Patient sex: M
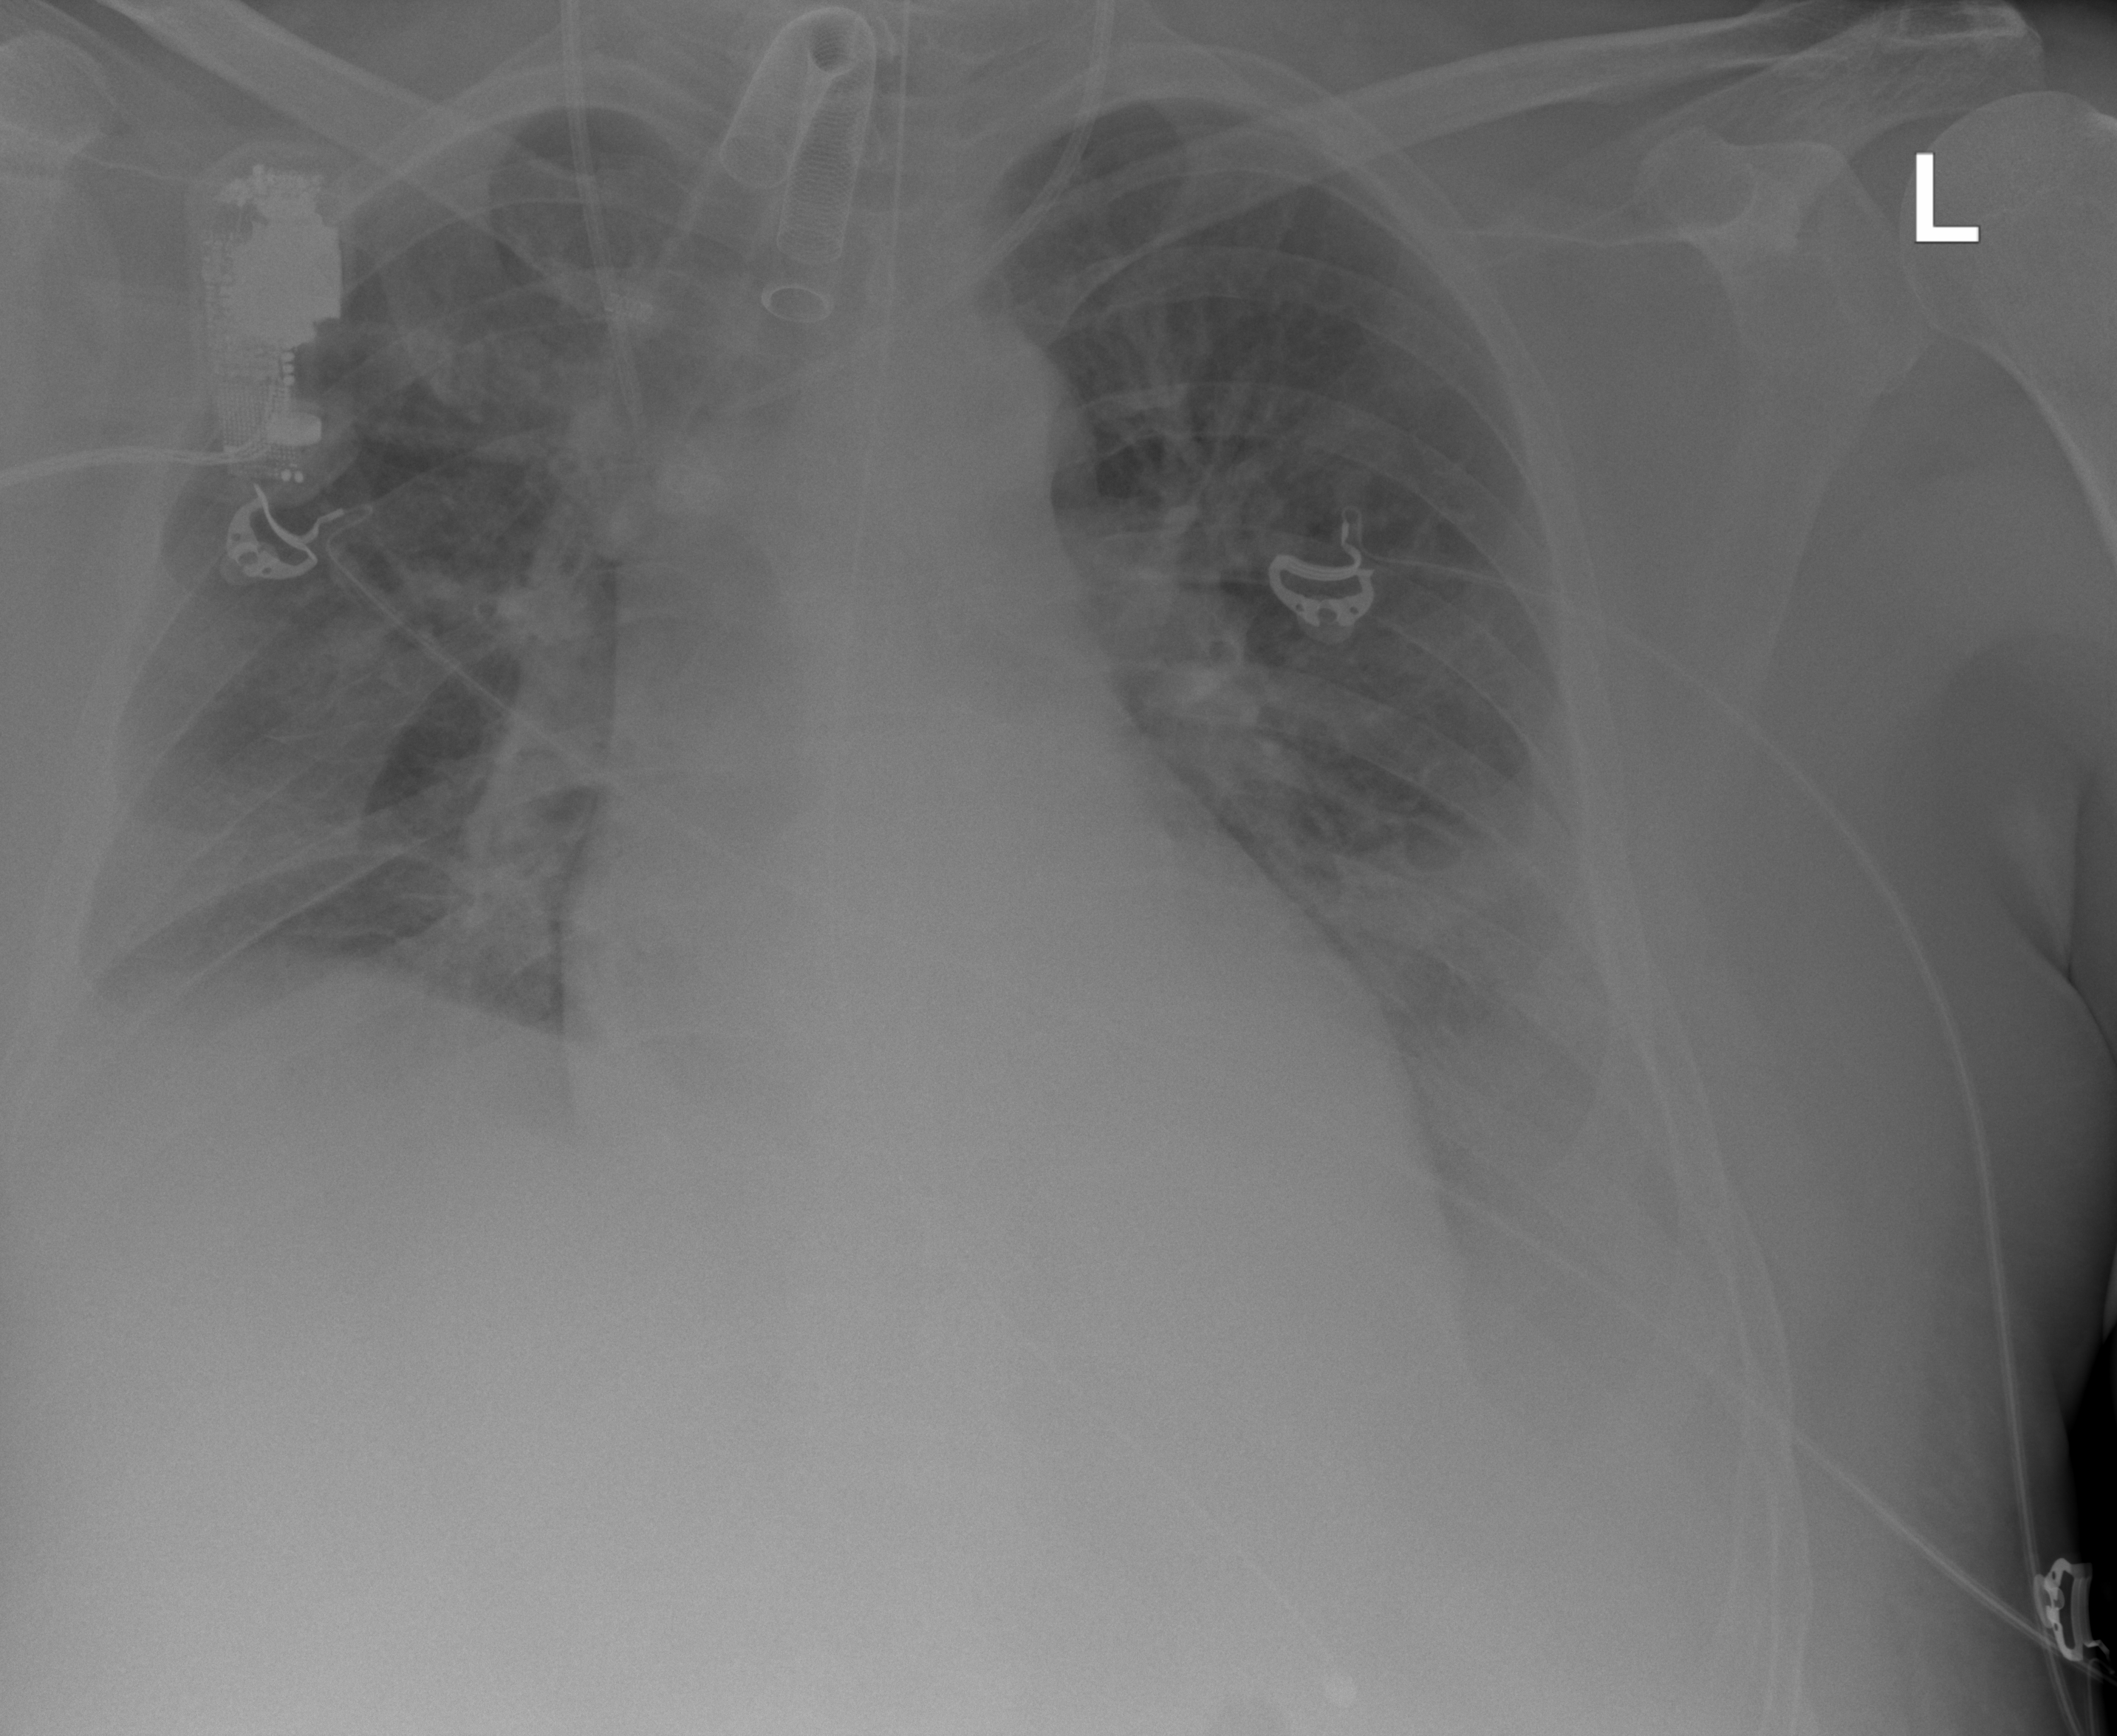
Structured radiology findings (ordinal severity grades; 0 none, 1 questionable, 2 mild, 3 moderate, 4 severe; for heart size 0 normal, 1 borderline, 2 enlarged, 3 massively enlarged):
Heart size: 1
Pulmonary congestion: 2
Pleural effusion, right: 2
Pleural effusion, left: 3
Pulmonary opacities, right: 1
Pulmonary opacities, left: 1
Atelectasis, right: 2
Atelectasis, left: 3